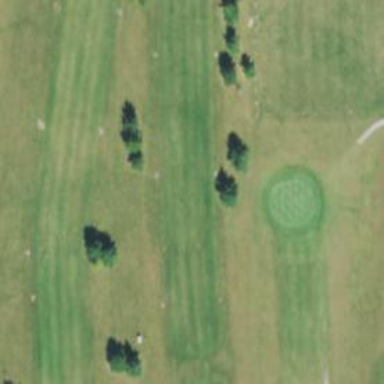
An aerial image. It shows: View of golf hole.